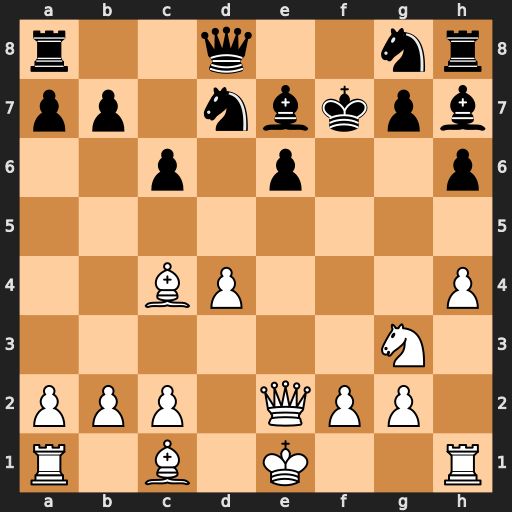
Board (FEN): r2q2nr/pp1nbkpb/2p1p2p/8/2BP3P/6N1/PPP1QPP1/R1B1K2R
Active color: w
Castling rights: KQ
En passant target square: -
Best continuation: Qxe6+ Kf8 Qf7#